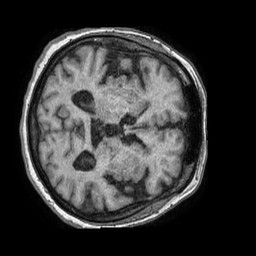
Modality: T1w
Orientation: axial
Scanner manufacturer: philips
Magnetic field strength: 1.5 T
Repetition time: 0.007675 s
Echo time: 0.003493 s